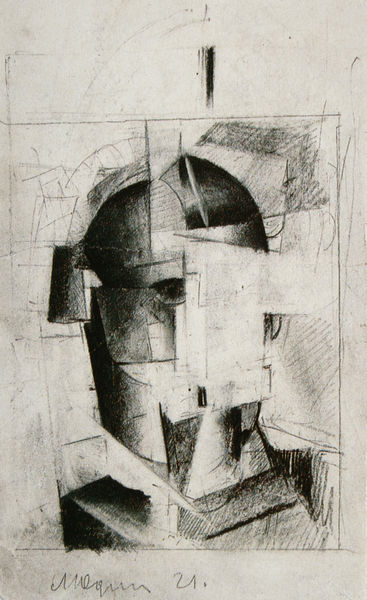
Titel: Komposition (Kopf)
Künstler: Lew Judin
Standort: Moskau
Institution: Tretjakow-Galerie
Schlagwörter: kopf, schatten, kubismus, ohr, schwarz, skizze, weiss, zeichnung, gesicht, haupt, mensch, hals, signatur, auge, abstrakt, modern, formen, grafik, schattierung, striche, abstraktion, maske, unterschrift, torso, form, druck, schwarz weiß, radierung, strich, bleistift, geometrisch, picasso, geometrie, teile, roboter, metropolis